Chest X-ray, AP view. Patient: 24 years old, sex M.
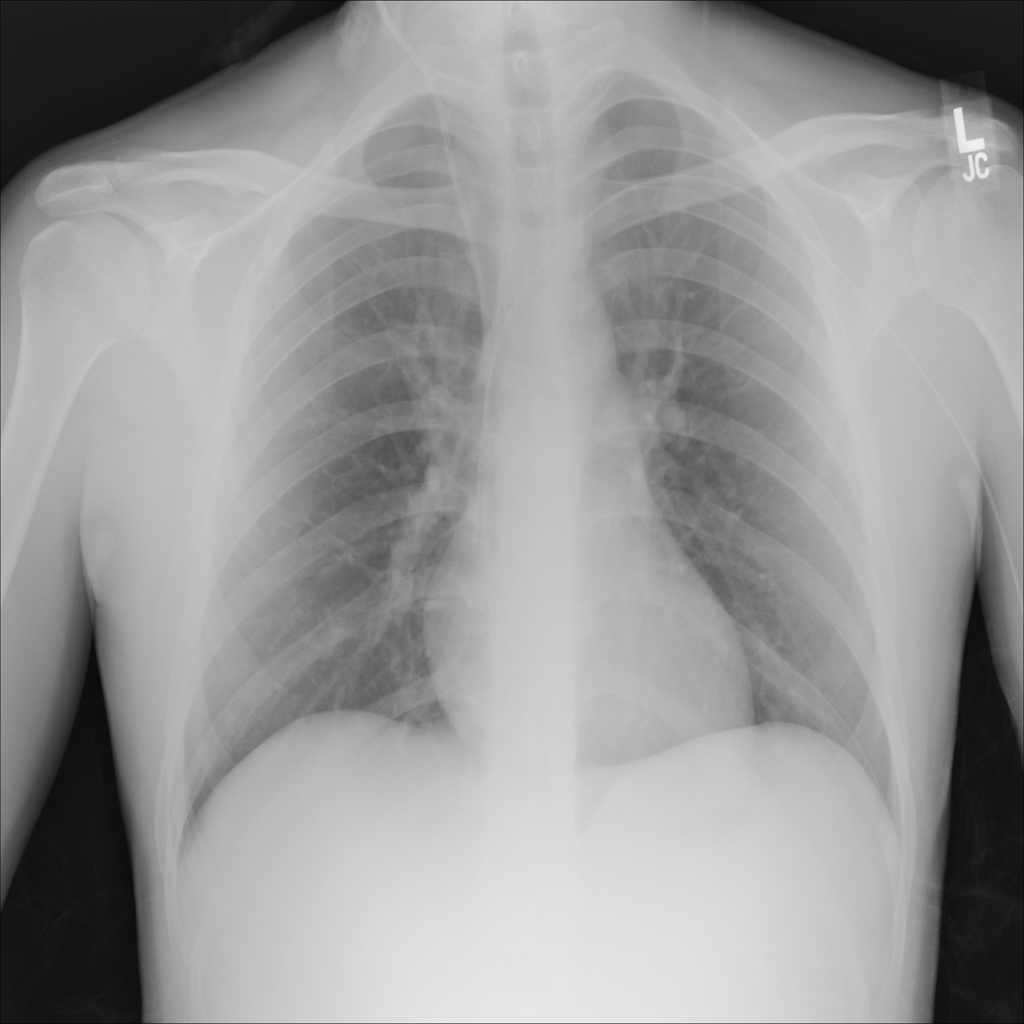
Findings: No Finding